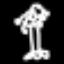
Label: palm tree